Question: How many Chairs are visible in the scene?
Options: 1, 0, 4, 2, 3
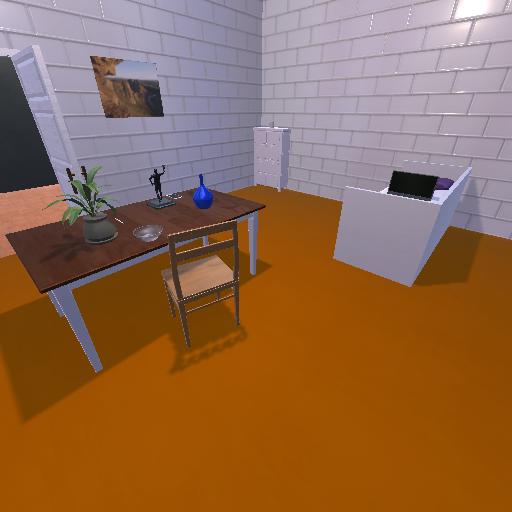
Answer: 1